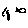
Label: fish